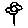
Label: flower